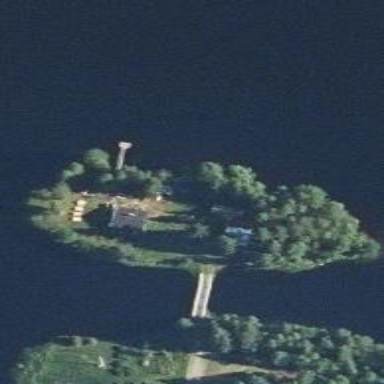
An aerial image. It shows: Islet.